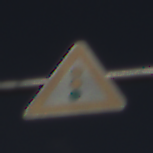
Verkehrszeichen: Lichtzeichenanlage
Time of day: MorningAfternoon
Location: Outdoor (Nature)
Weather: PartlyCloudy
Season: NotSpecified
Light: Natural